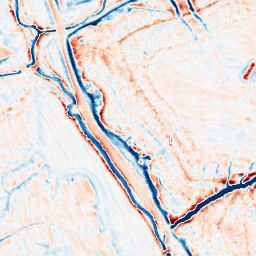
Category: edge_preserving
Decomposition family: bilateral
Decomposition parameters: d: 15
sigma_color: 50
sigma_space: 25
Upsampling method: regularized
Upsampling parameters: scale: 4
lambda_reg: 0.01
Upsampling scale: 4